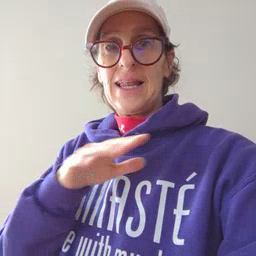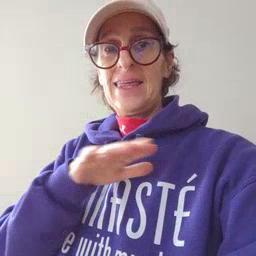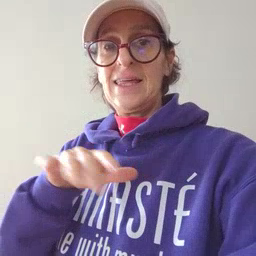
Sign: clean